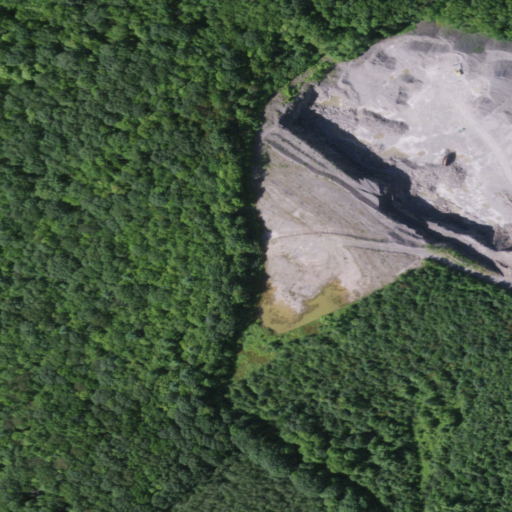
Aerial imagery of mountain in New York named Midland Hill containing deciduous forest, barren land, grassland, shrub, and mixed forest